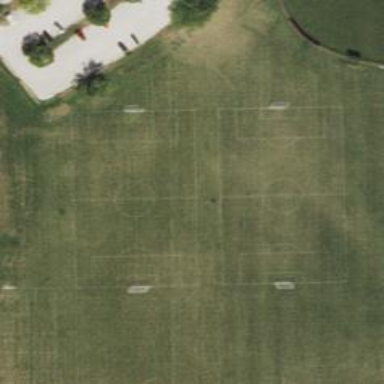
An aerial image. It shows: Leisure park with soccer pitch.